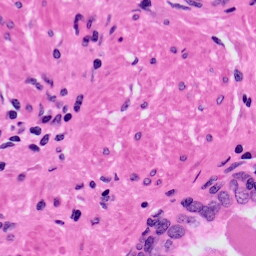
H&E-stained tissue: Prostate